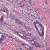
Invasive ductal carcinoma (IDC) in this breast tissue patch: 0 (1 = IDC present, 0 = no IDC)